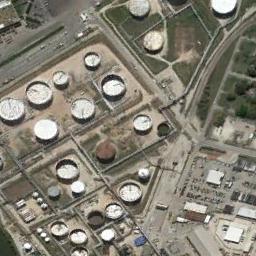
Label: storage tanks